Current action and preconditions to check: trajectory_clear

Your task: For each precondition in the list above, predict whether it will hold at this action.

Consider the current scene as observed from the mobile robot's camera, and analyze the predicted future states of all dynamic agents (e.g., people, animals, vehicles, or any moving entities) within the NEXT SECOND.

IMPORTANT: Only answer "very likely" if you are absolutely certain—based on strong, clear evidence—that a dynamic agent will violate the precondition in the predicted future state. Do NOT answer "very likely" for unlikely, ambiguous, or low-probability risks.

Ask yourself for each precondition: Is there a high probability, with clear and convincing evidence, that the predicted future states of any dynamic agent will interfere with the predicted future state of the currently executing action within the NEXT SECOND, causing that precondition to fail?

Assess the risk level based on these predictions. Use "likely" or "very likely" if motions create a clear risk of interference.

Use "neutral" or "improbable" if agents are nearby but their predicted paths are clearly diverging or non-conflicting.

Failure Risk Categories: "very improbable", "improbable", "neutral", "likely", "very likely"

Answer Format: Output ONLY the probability_of_failure value from these categories: "very improbable", "improbable", "neutral", "likely", "very likely"

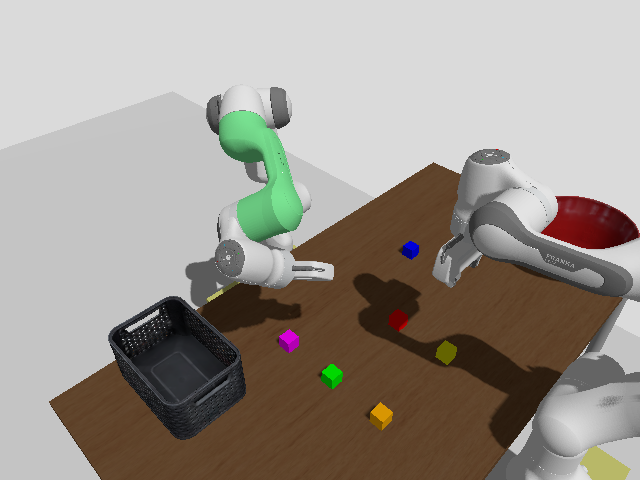

Answer: very improbable